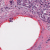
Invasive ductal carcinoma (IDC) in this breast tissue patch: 1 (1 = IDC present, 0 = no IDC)